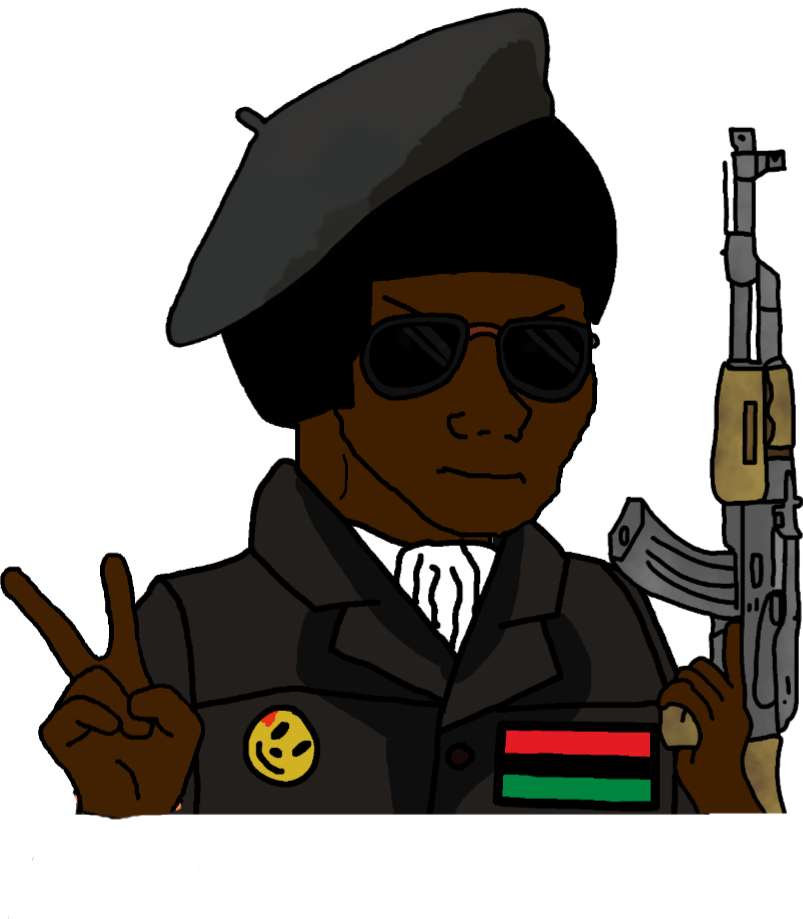
Label: 5_Blackjak